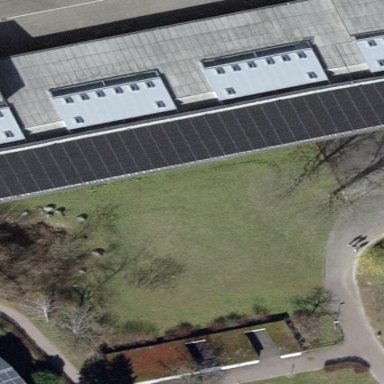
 and the orientation of the roof is along the building."